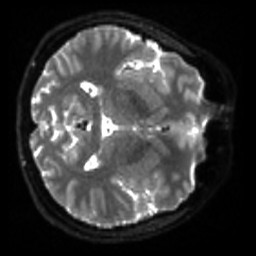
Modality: sbref
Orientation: axial
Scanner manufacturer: siemens
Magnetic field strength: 3 T
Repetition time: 4 s
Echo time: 0.0594 s